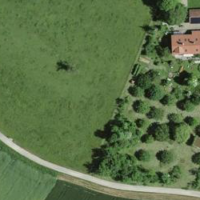
EUNIS habitat code: 52
Species observed at this site:
Berberis vulgaris